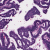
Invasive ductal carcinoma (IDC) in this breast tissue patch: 0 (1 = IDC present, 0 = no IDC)